You are looking at the envelope spectrum of a bearing's vibration signal. The marked vertical lines are the theoretical fault frequencies for the outer race, inner race, rolling elements, and cage. What is the most likely bearing condition (normal, inner_race, outer_race, ball)?
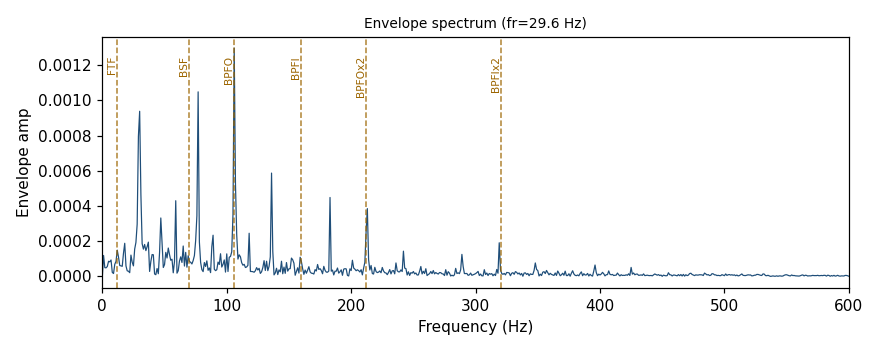
Answer: outer_race